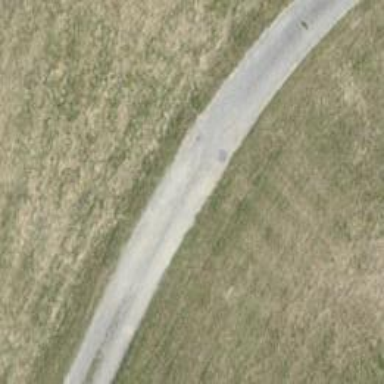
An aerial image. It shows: Unpaved track with grade2 tracktype.